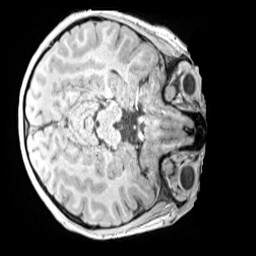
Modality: MP2RAGE
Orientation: axial
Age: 9
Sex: male
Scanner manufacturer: siemens
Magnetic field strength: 3 T
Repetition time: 4 s
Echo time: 0.00299 s